Question: I have an options JPanel which consists of 3 jpanels (which hold a JLabel and JRadio buttons). The 3 sub JPanels have the default layout.
The options panel has a BoxLayout on the Y Axis.
I then have the main gui which is a JFrame with a topPanel (using BorderLayout) which adds the options panel to itself using BorderLayout WEST.
My problem is that the options panel is stretched and the labels are center aligned.
Here is a image of what I mean.
I have what's on the left but want whats on the right.

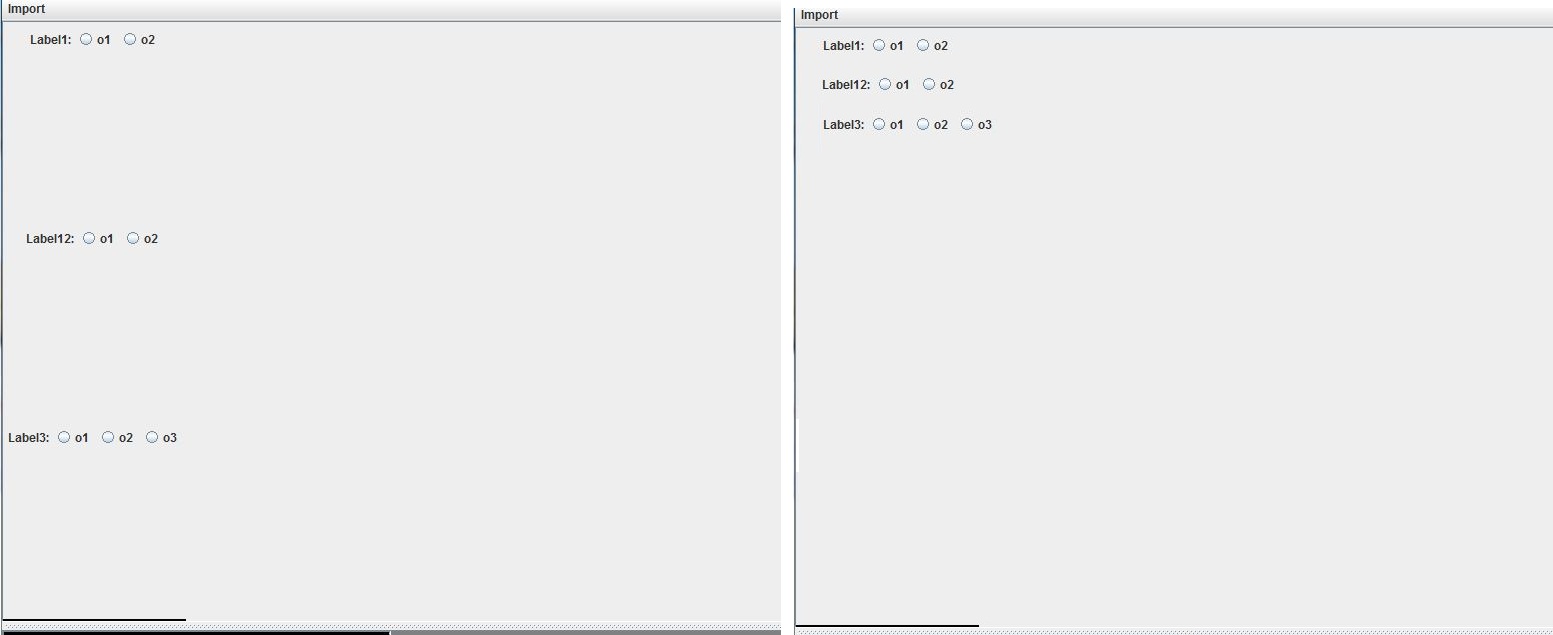
Answer: Have you tried <URL>? It is by far the most flexible and powerful Layout manager for swing/swt.